Question: I have a problem on the website <URL>
If you scroll down a bit, and then click on the MyRiskby menu-element, the text looks like this:

Here is my JS:
'''
;(function ($) {
$("#text-6").css({
"display": "none"
});
$('#menu-item-990 a').click(function (event) {
$('#text-6').slideToggle("fast");
});
$('#text-6').click(function (e) {
e.stopPropagation();
});
$(document).click(function () {
$('#text-6').slideUp();
});
$(window).scroll(function () {
var a = 1;
var pos = $(window).scrollTop();
if (pos > a) {
$("#text-6").css({
position: 'fixed',
top: '45px'
});
} else {
$("#text-6").css({
position: 'fixed',
top: '89px'
});
}
});
})(jQuery);
'''
Can i prevent this from happening somehow?
Still no solution found for this. The text-breaking happens when i scroll down a bit first, then clicking on MyRiskby... Is something wrong with my JS maybe? Every answer are very much appreciated! Thanks!
<URL>
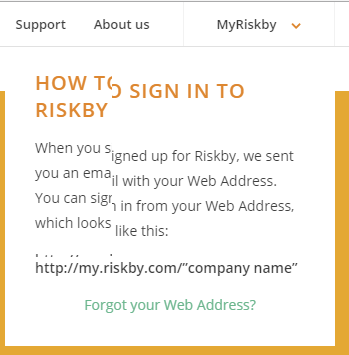
Answer: Change 'position' from 'fixed' to 'absolute'. So relatively simple ;). Works on my computer now.
Hope it can help someone else in the future.